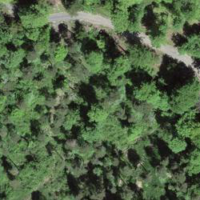
EUNIS habitat code: 41
Species observed at this site:
Campanula trachelium